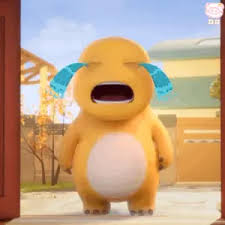
Label: nailong